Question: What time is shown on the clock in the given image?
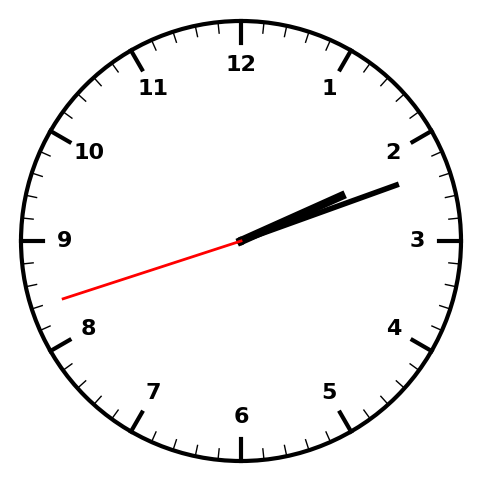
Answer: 02:11:42